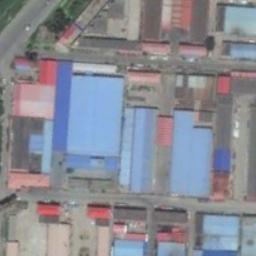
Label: industrial_area